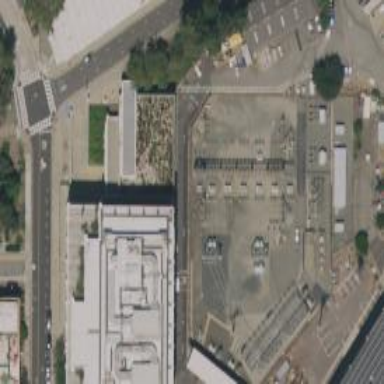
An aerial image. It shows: Power substation.